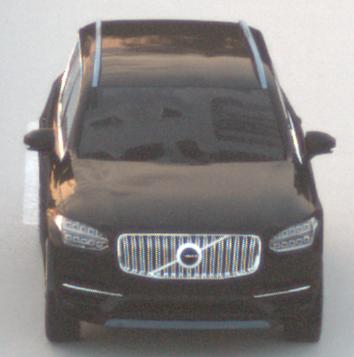
Make: Volvo
Model: XC90 B5
Detailed model: XC90 (L)
Model produced from: 2019/08
Model produced until: 2020/04
Doors: 5
Color: black
Road condition: dry road
Daytime: dawn
Contrast: low contrast